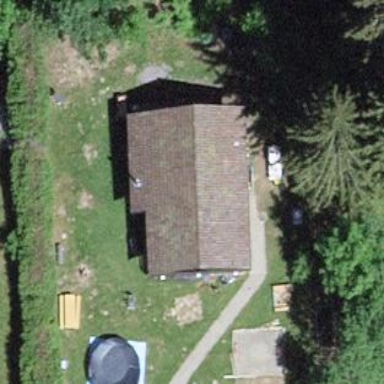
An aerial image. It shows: Simple house.